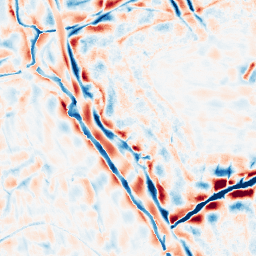
Category: wavelet
Decomposition family: wavelet_biorthogonal
Decomposition parameters: wavelet: bior3.5
level: 4
Upsampling method: regularized
Upsampling parameters: scale: 2
lambda_reg: 0.01
Upsampling scale: 2